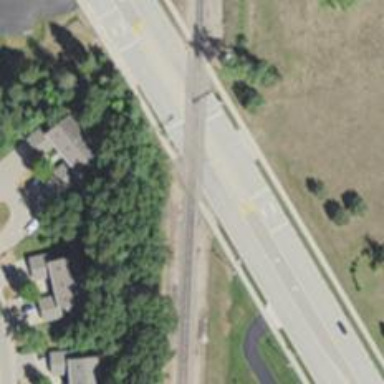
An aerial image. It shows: Railway crossing.